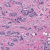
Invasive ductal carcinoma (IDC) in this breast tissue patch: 1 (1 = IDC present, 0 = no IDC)